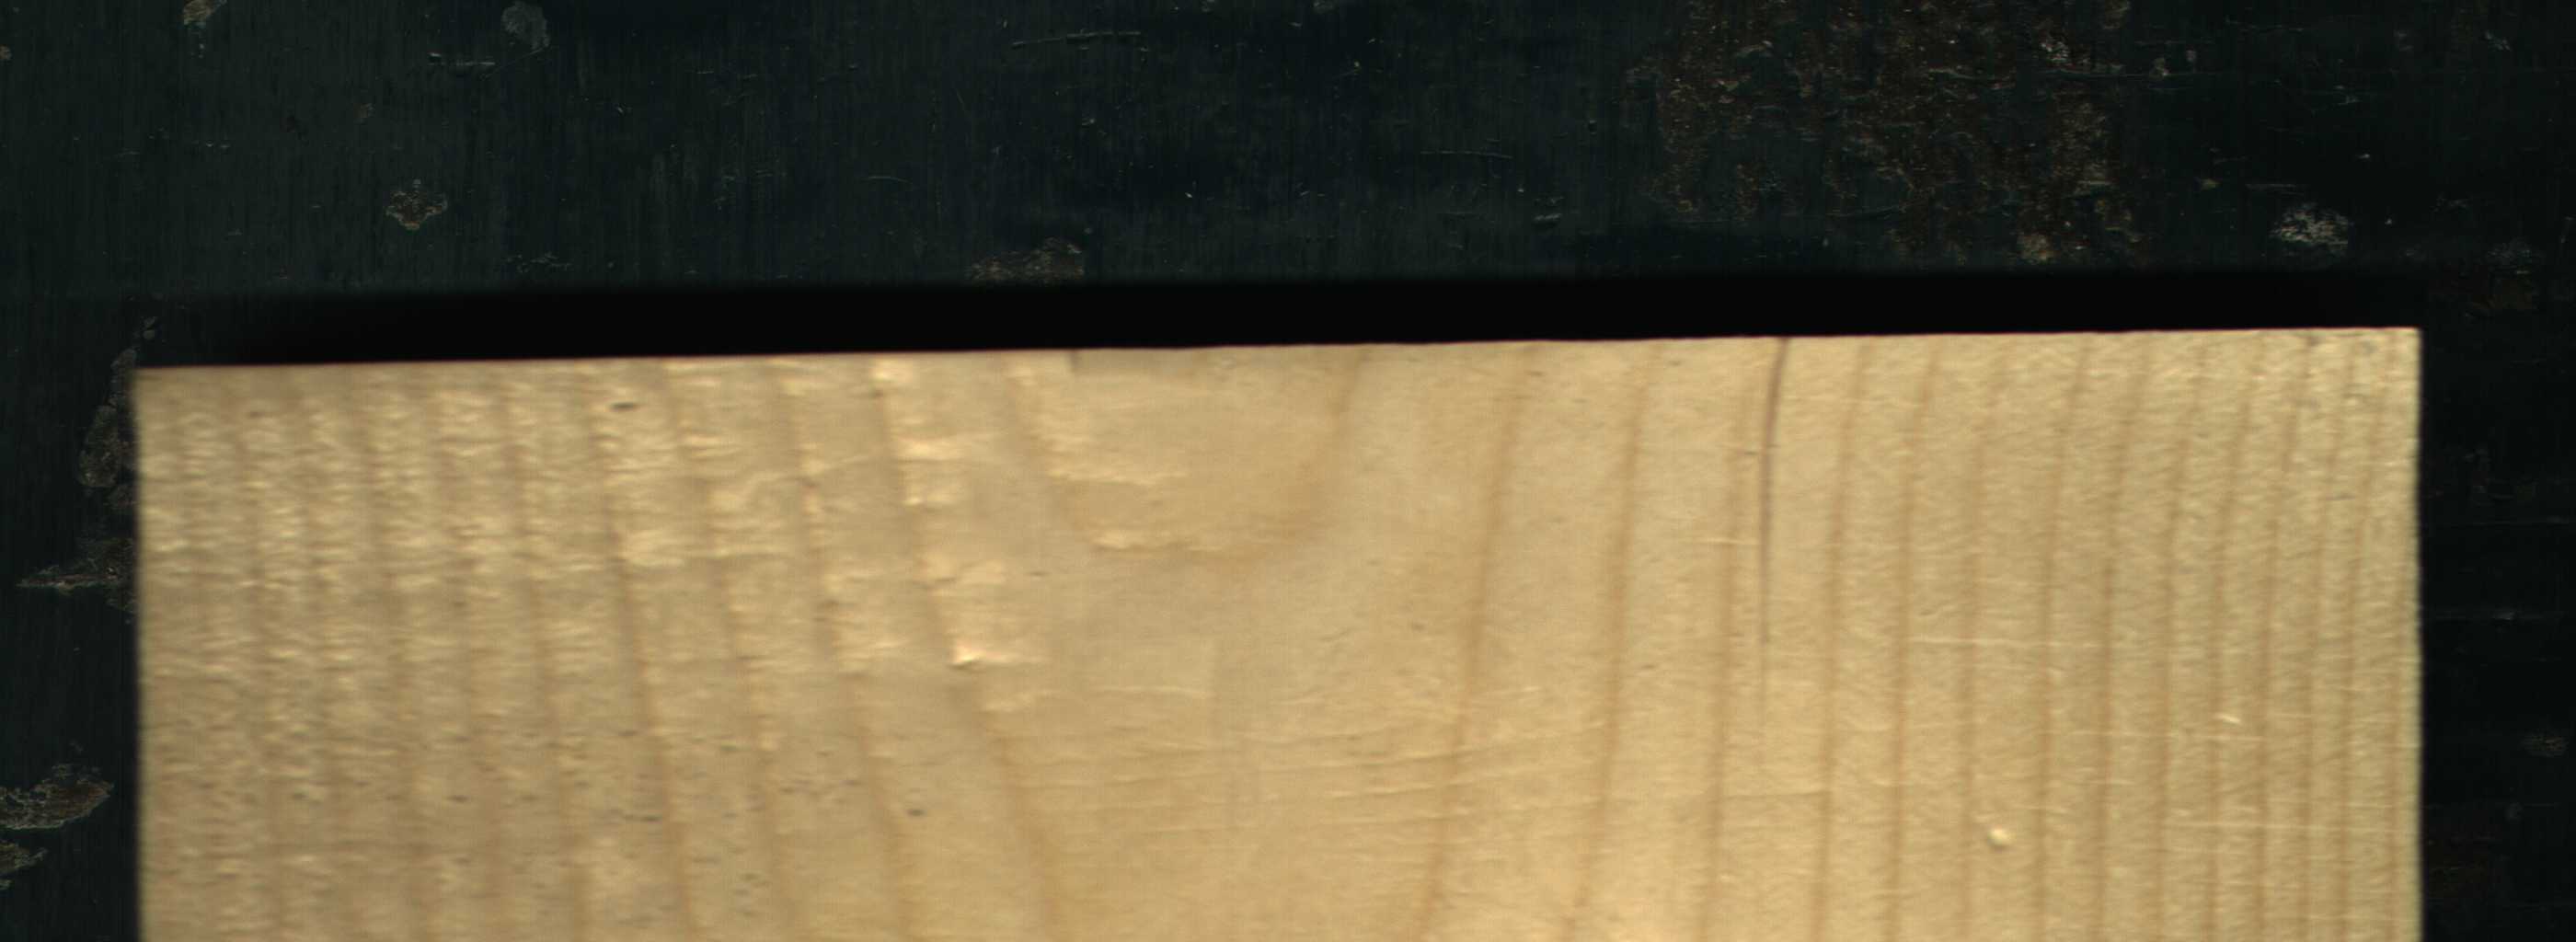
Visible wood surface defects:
Crack